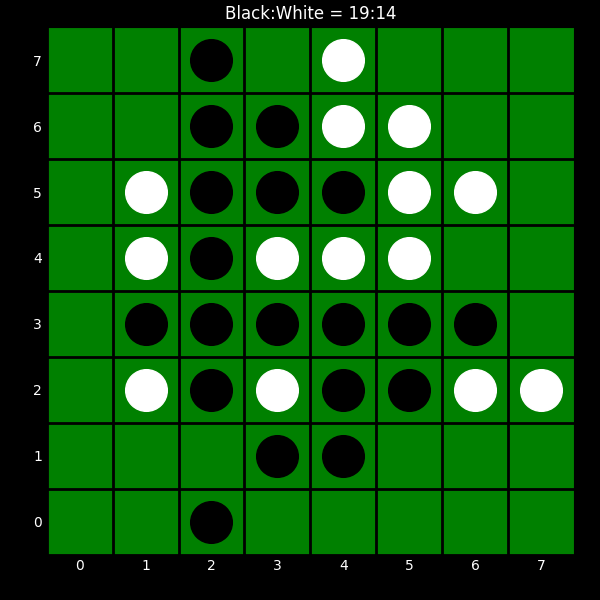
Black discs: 19
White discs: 14